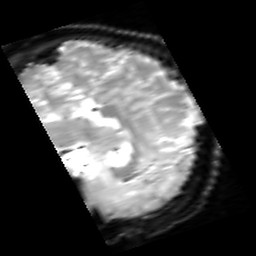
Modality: inplaneT2
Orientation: sagittal
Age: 33
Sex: female